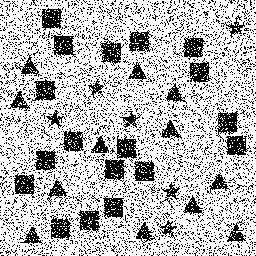
Squares: 18
Triangles: 12
Stars: 6
Total shapes: 36